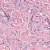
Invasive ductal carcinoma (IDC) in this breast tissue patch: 1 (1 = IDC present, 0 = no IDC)